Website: crate-barrel
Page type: review-order
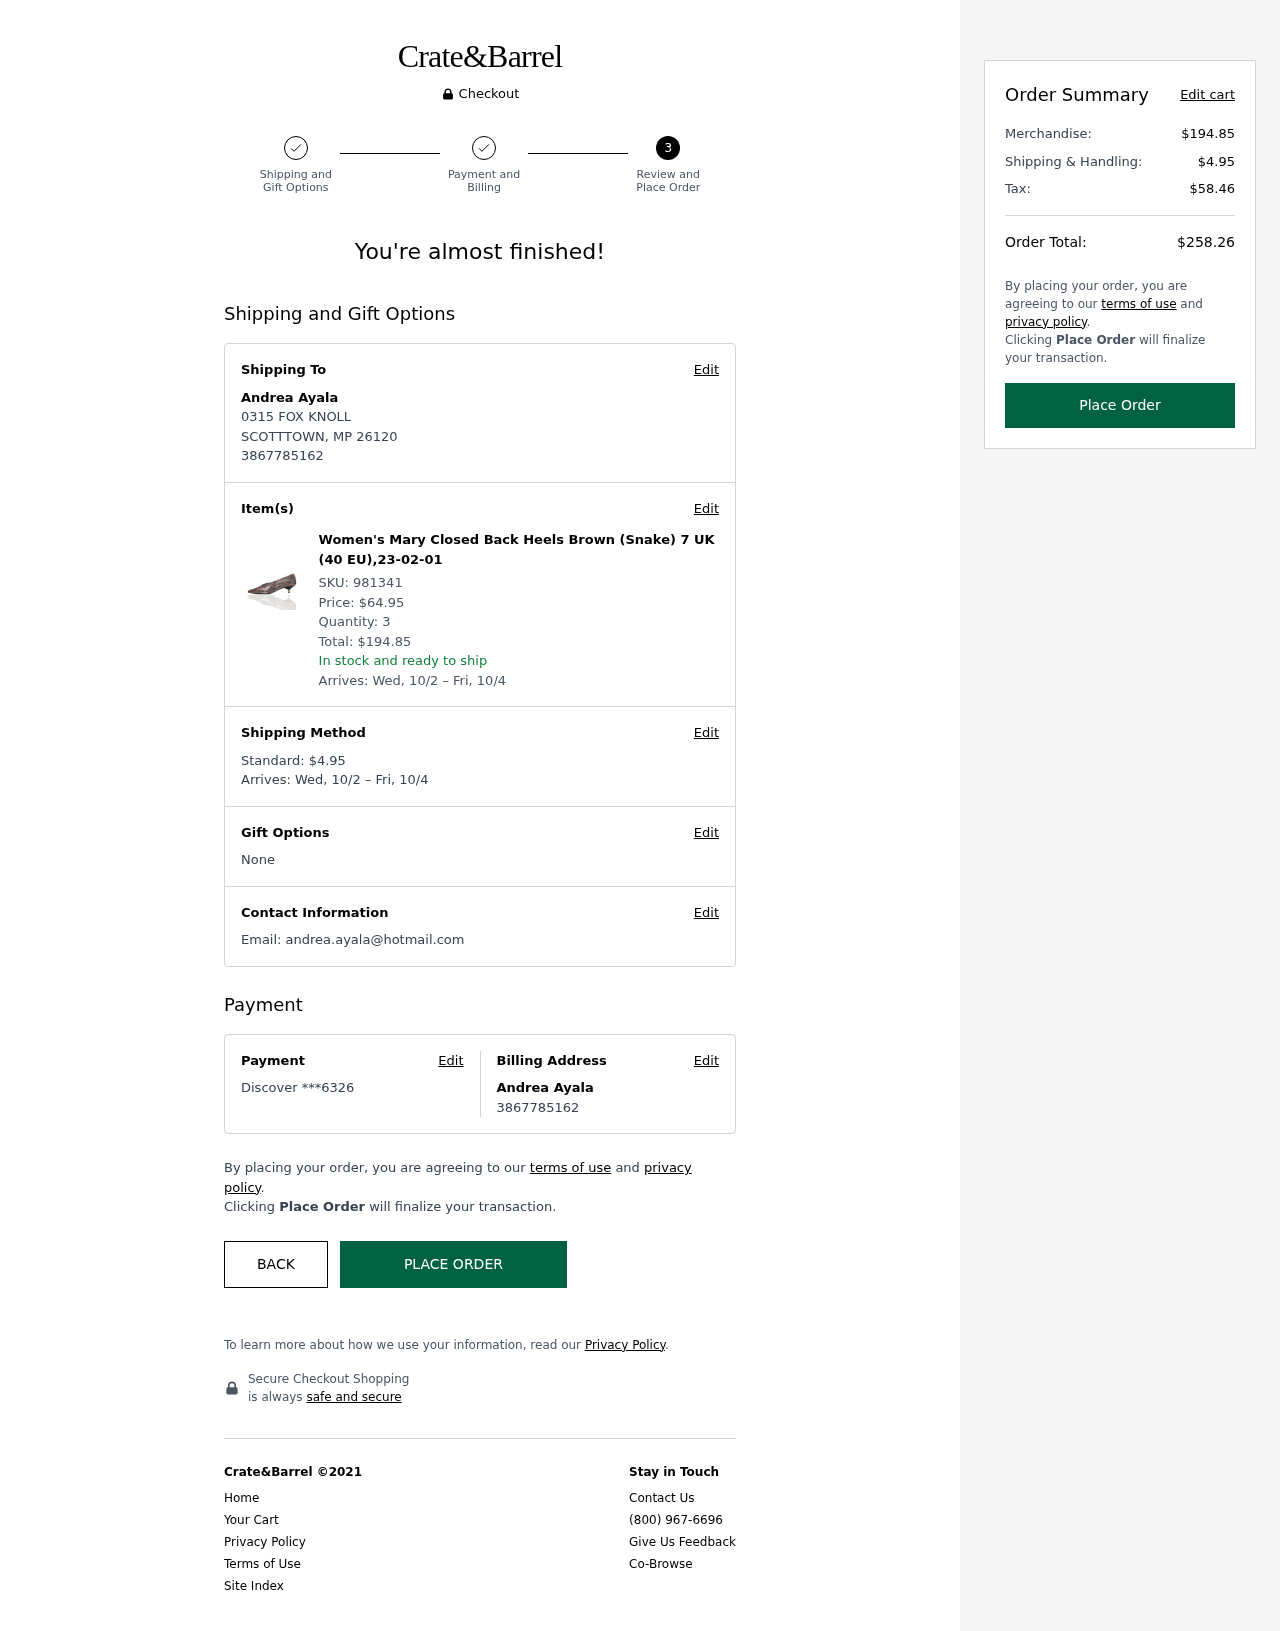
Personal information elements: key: PII_CARD_LAST4
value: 6326
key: PII_CARD_TYPE
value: Discover
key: PII_CITY_STATE_ZIP
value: SCOTTTOWN, MP 26120
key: PII_EMAIL
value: andrea.ayala@hotmail.com
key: PII_FULLNAME
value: Andrea Ayala
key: PII_FULLNAME2
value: Andrea Ayala
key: PII_PHONE
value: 3867785162
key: PII_PHONE2
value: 3867785162
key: PII_STREET
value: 0315 FOX KNOLL
Product elements: key: PRODUCT1_NAME
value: Women's Mary Closed Back Heels Brown (Snake) 7 UK (40 EU),23-02-01
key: PRODUCT1_PRICE
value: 64.95
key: PRODUCT1_QUANTITY
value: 3
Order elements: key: ORDER_SKU
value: SKU: 981341
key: ORDER_ITEM_TOTAL
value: Total: $194.85
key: ORDER_DELIVERY_DATE
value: Arrives: Wed, 10/2 – Fri, 10/4
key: ORDER_SHIPPING_COST
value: $4.95
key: ORDER_SHIPPING_COST
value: Standard: $4.95
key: ORDER_SUBTOTAL
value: $194.85
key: ORDER_TAX
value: $58.46
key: ORDER_TOTAL
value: $258.26